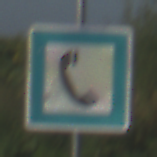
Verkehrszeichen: Fernsprecher
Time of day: MorningAfternoon
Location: Outdoor (RoadRail)
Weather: Clear
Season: NotSpecified
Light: Natural